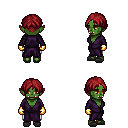
a pixel art fantasy rpg character, female body template, orc, green skin, purple robe, white pants, brunette parted hairstyle, gold gloves, gray slippers, four views (front, back, left, right), 2x2 character sprite sheet, small pixel art, hard edges, no anti-aliasing